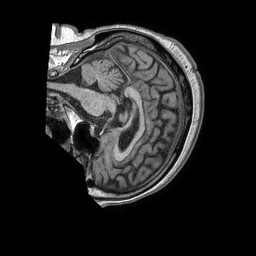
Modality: T1w
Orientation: sagittal
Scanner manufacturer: philips
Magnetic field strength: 1.5 T
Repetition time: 0.007673 s
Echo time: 0.003493 s